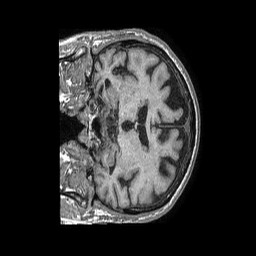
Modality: T1w
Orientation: coronal
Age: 86
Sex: male
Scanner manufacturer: philips
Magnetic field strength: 1.5 T
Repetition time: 0.007665 s
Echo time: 0.003557 s